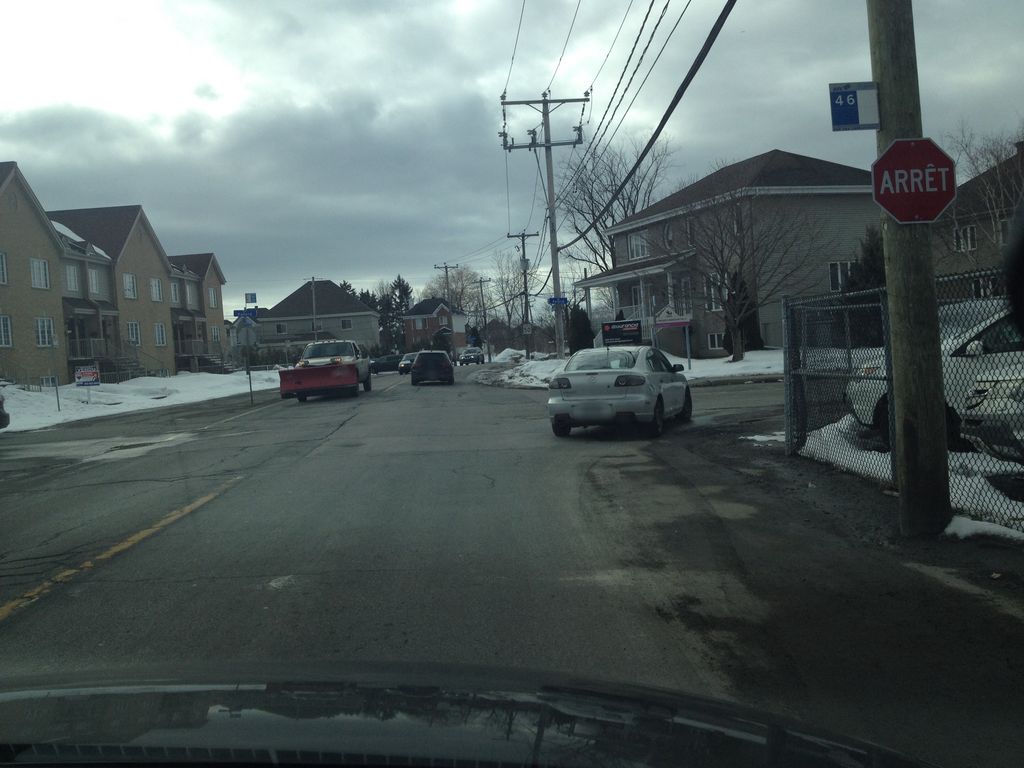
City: montreal